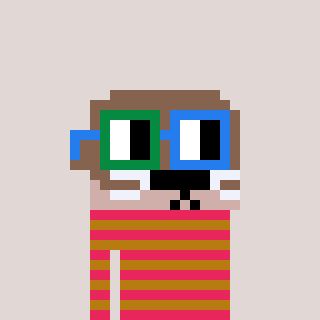
a pixel art character with square green and blue glasses, a otter-shaped head and a gold-colored body on a warm background